Chest X-ray:
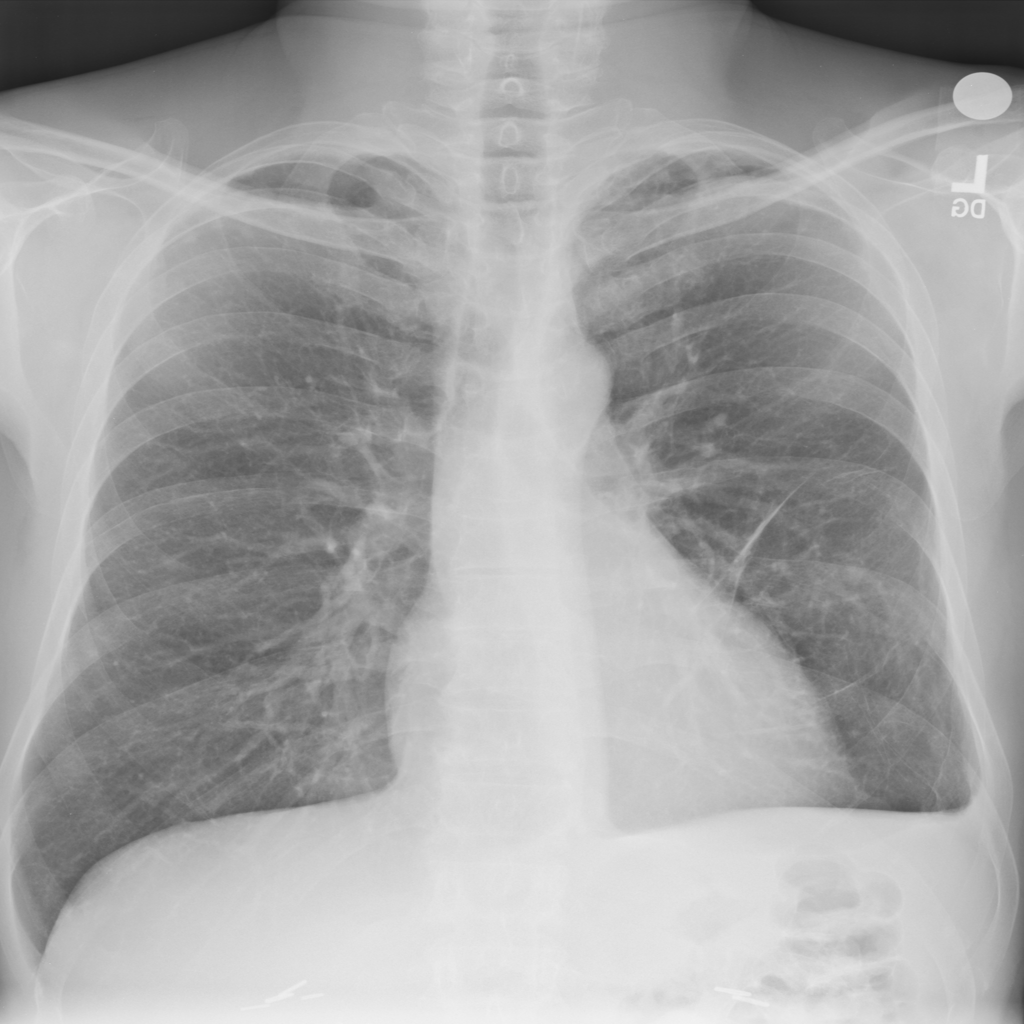
Findings: Fibrosis, Pleural Thickening
No abnormal finding: no